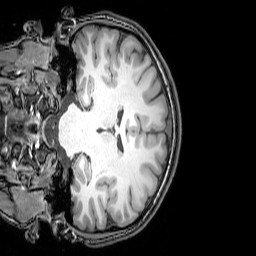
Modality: T1w
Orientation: coronal
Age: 21
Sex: female
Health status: healthy
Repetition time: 0.081 s
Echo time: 0.037 s